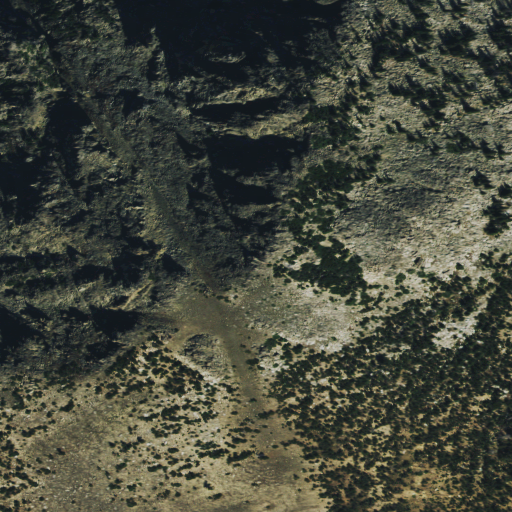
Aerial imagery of mountain in Montana named Crow Mountain containing shrub, evergreen forest, and grassland